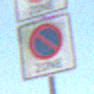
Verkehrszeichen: BeginnEingeschraenktesHalteverbotZone
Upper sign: BeginnZone20
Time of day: SunriseSunset
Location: Outdoor (Nature)
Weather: PartlyCloudy
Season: NotSpecified
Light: Natural